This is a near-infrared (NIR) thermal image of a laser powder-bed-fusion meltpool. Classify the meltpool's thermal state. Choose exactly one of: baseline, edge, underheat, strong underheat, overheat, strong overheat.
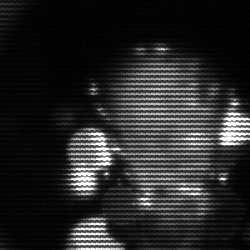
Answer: baseline